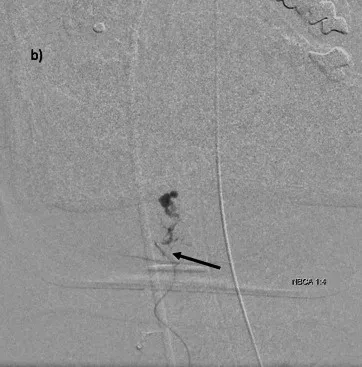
Angiography of another radicular artery. . B) This vessel was similarly embolized using lipiodol + NBCA (4:1).
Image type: radiology (ct)